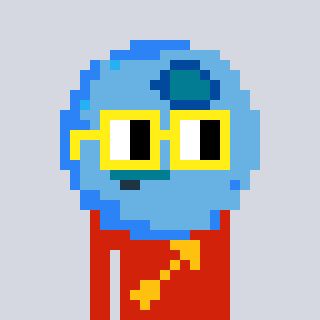
a pixel art character with square yellow glasses, a blueberry-shaped head and a red-colored body on a cool background